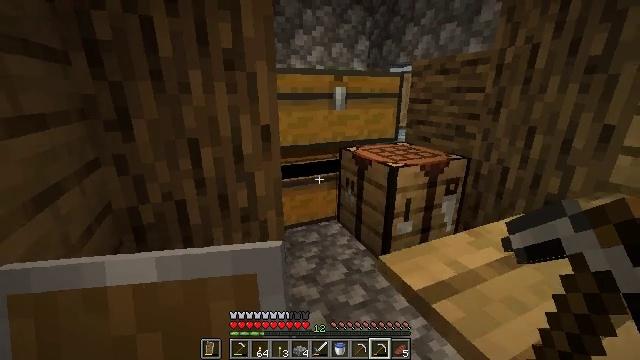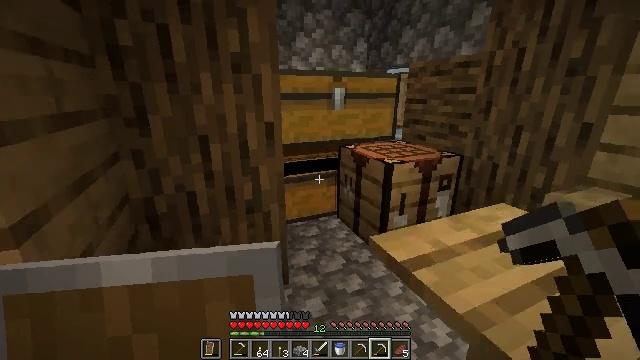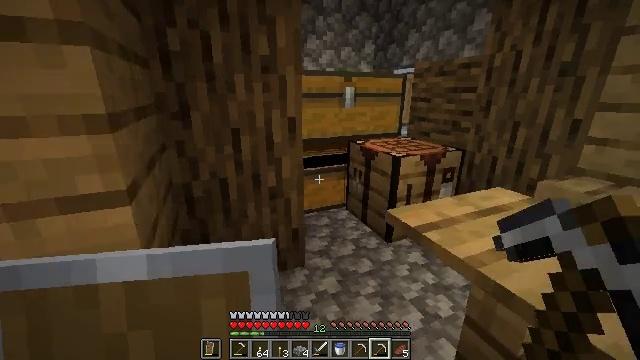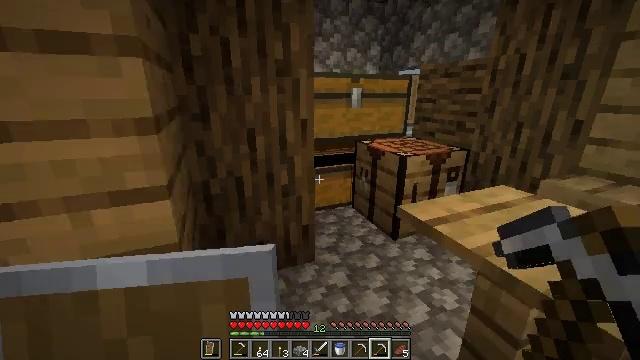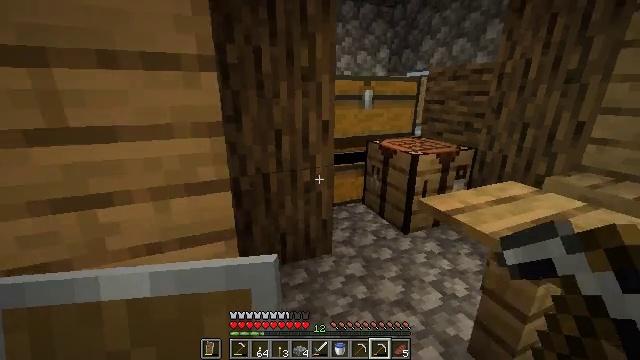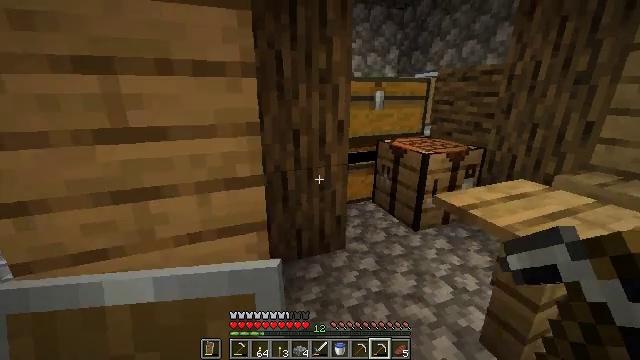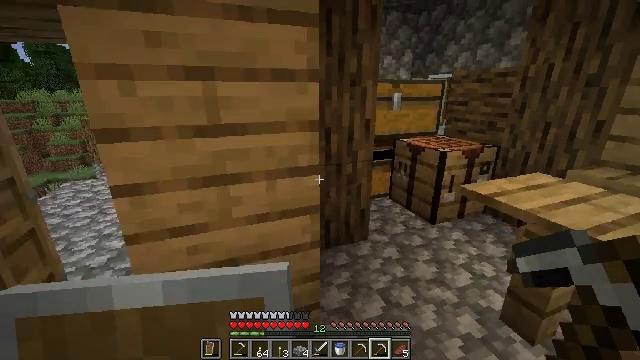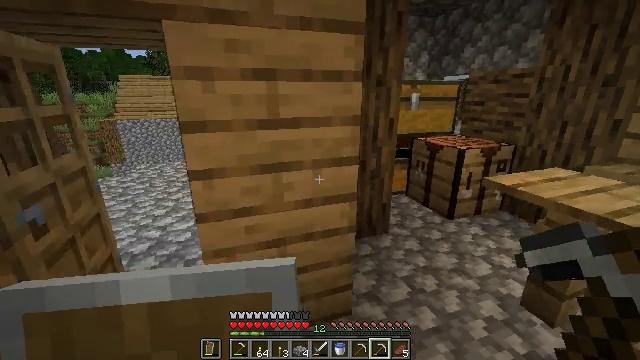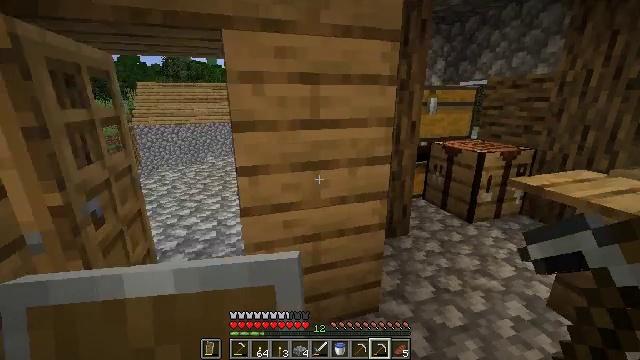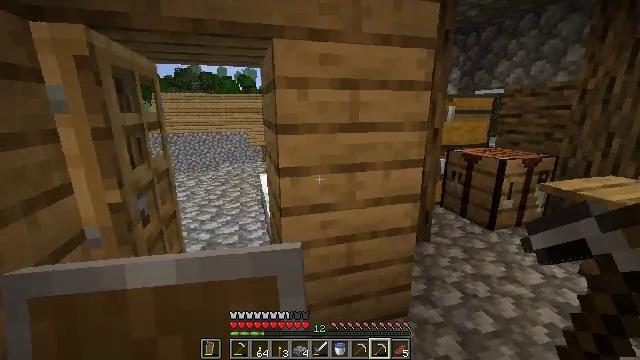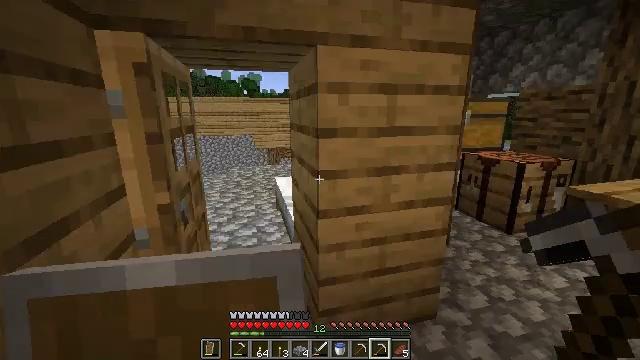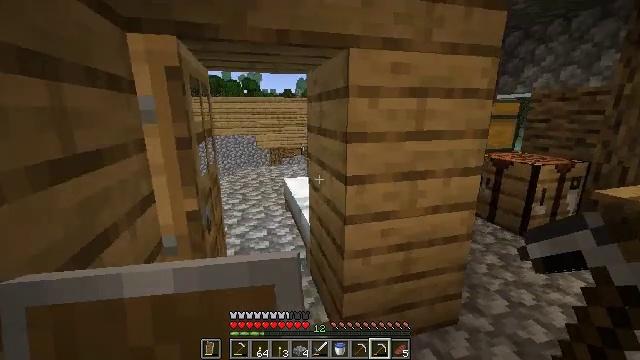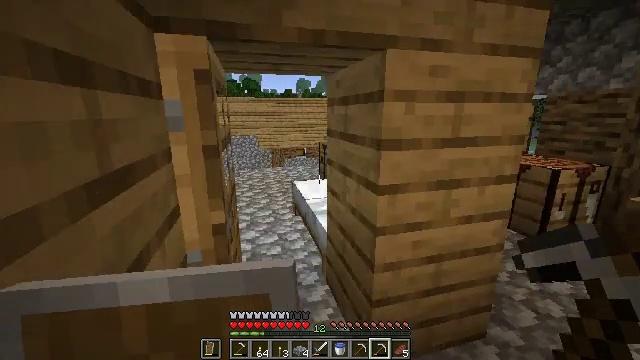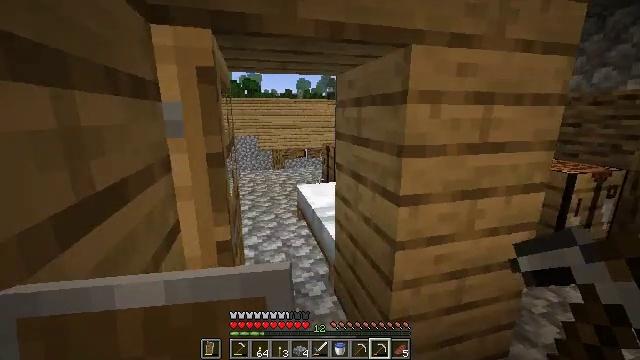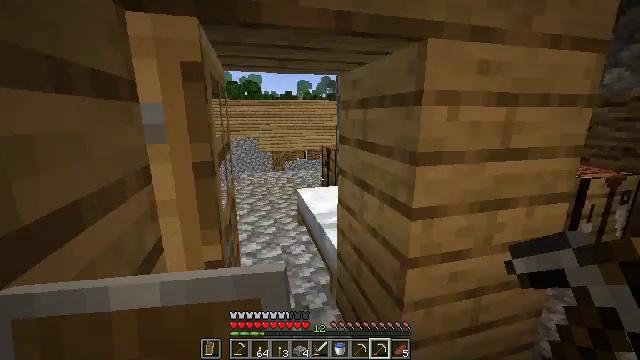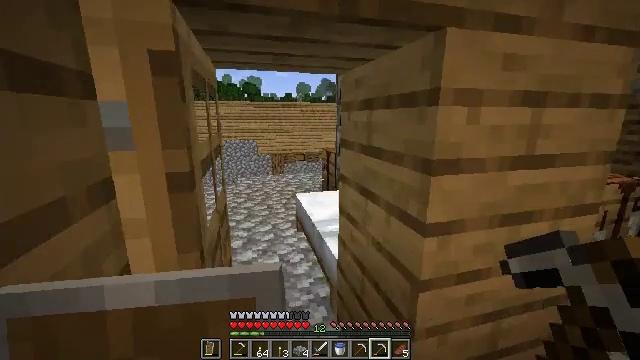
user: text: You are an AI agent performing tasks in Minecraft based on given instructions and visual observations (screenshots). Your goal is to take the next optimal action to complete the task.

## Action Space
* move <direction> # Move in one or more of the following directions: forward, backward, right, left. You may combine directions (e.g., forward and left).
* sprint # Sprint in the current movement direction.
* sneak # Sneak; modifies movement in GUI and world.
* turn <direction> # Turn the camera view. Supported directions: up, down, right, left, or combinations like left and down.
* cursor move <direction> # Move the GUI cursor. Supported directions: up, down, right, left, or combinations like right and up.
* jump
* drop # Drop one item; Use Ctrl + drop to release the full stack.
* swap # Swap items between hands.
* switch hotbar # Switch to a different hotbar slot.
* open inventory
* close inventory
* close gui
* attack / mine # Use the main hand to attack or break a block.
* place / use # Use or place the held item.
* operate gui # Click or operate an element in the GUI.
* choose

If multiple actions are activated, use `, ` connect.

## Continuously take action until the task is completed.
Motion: motion action
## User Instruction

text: Dig up potatoes from the soil.
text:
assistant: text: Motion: move back and move left
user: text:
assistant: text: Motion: move back and move left
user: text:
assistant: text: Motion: move back and move left
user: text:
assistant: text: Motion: move back and move left
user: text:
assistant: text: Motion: move back and move left
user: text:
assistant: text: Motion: move back and move left
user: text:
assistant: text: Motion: move back and move left, turn left
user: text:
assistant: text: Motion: move left, turn left and up
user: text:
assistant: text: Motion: move left, turn left and up
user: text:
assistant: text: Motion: move left
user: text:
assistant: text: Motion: move forward and move left
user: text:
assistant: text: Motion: move forward and move left
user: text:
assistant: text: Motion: move forward
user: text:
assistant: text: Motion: move forward
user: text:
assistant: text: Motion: move forward
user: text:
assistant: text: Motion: move forward, turn right and up
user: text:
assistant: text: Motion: move forward, turn right
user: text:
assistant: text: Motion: move forward, turn right
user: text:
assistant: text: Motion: move forward, turn right
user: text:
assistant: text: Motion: move forward, turn right
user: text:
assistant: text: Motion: move forward, turn right
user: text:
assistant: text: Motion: move forward and move left, turn right
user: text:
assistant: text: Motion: move forward and move left, turn right
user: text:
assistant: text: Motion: move forward and move left, turn right
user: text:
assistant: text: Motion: move forward and move left, turn right
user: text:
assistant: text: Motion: move forward and move left, turn right
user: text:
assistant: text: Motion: move forward, turn right
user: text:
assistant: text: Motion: no_op
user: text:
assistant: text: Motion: no_op
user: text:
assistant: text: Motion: turn left